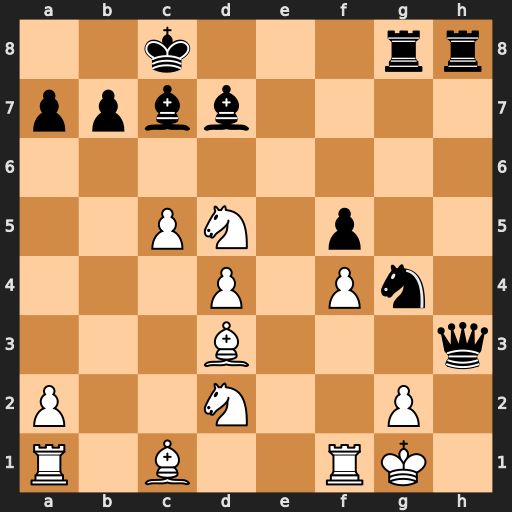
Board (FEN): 2k3rr/ppbb4/8/2PN1p2/3P1Pn1/3B3q/P2N2P1/R1B2RK1
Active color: w
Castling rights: -
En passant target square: -
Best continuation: Ne7+ Kd8 gxh3